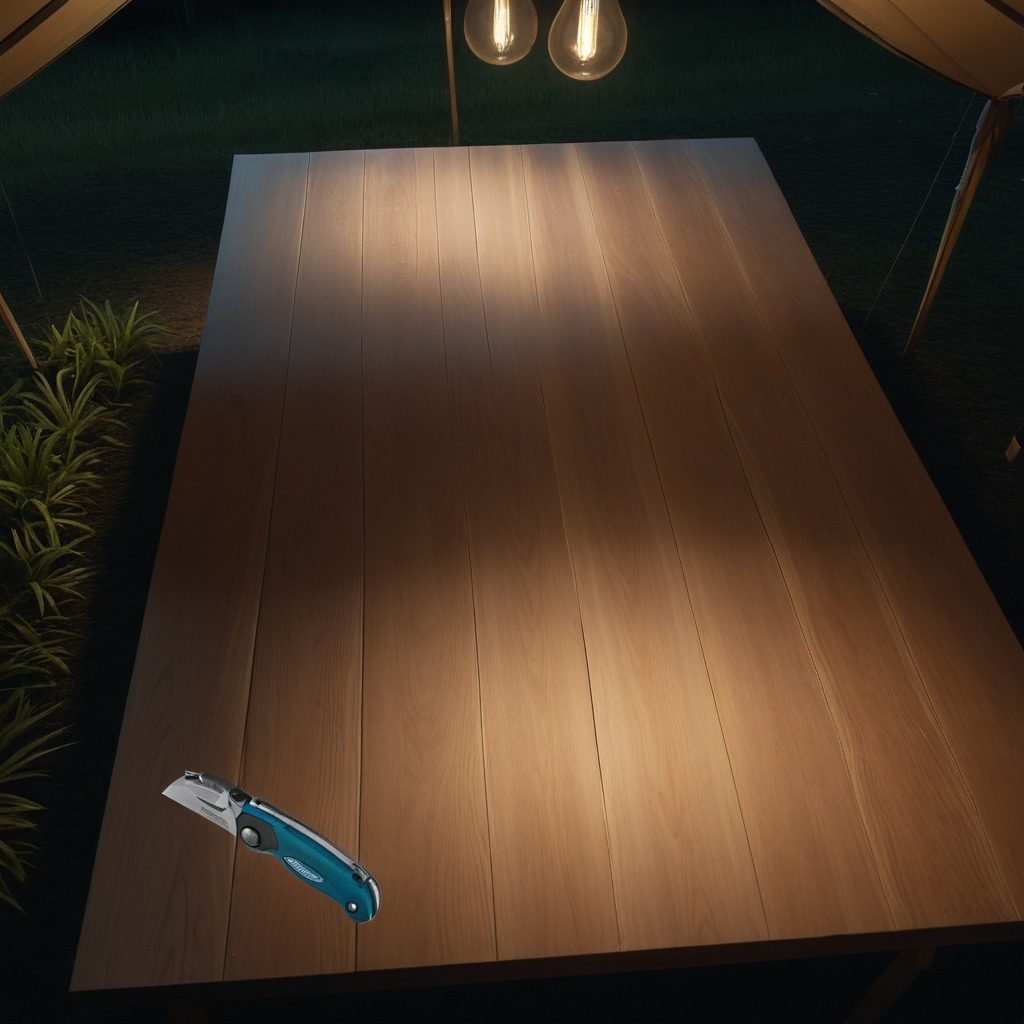
A utility knife is lying on a wooden table inside a jungle field workshop tent at night.